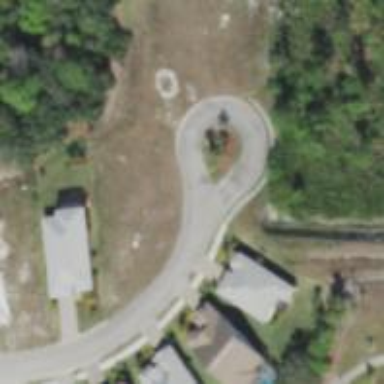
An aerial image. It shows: Turning loop on the road.